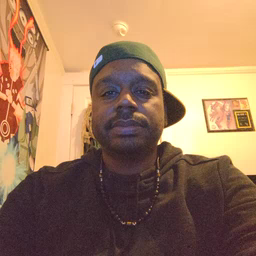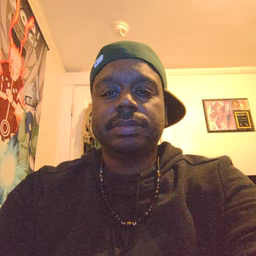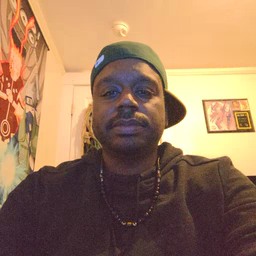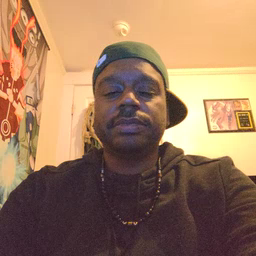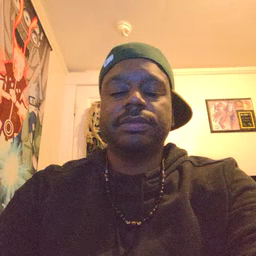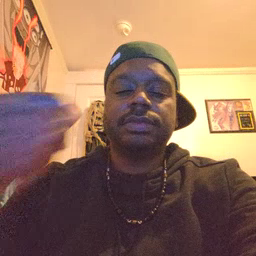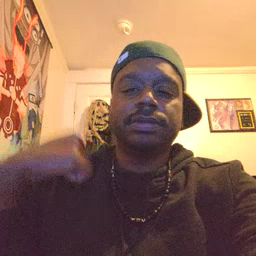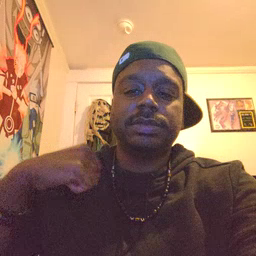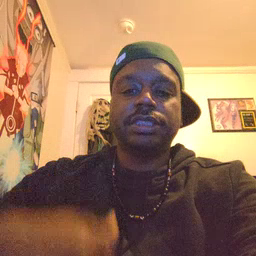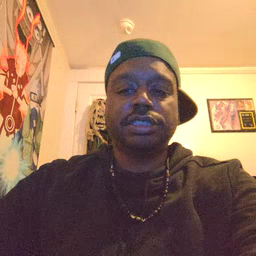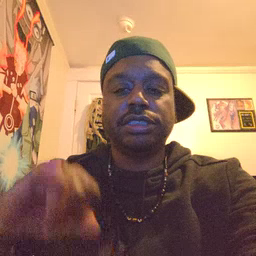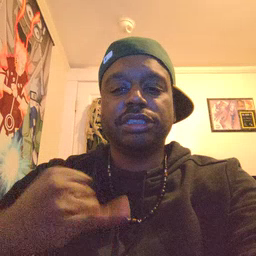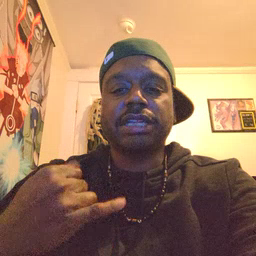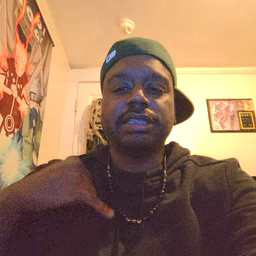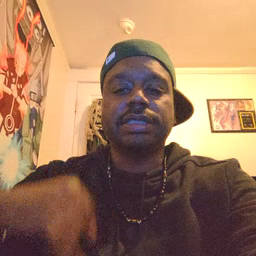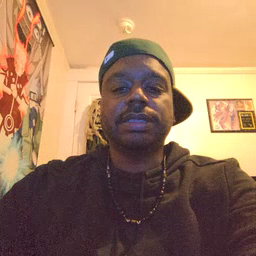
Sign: jacket